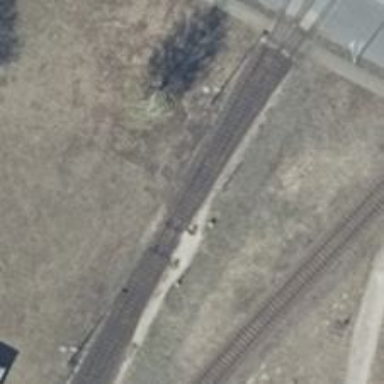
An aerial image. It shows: Railway switch.